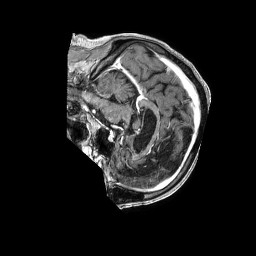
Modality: T1w
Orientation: sagittal
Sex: male
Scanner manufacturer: philips
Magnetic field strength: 1.5 T
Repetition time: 0.007654 s
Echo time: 0.003521 s